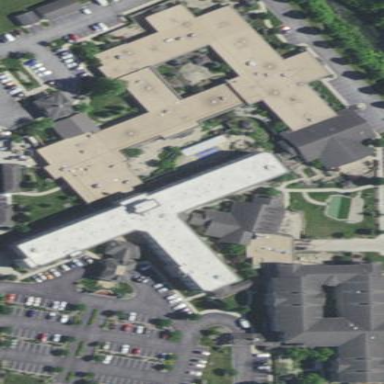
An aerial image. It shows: Building.